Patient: sex M, age 74
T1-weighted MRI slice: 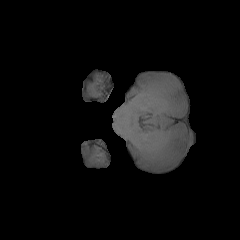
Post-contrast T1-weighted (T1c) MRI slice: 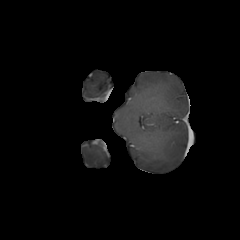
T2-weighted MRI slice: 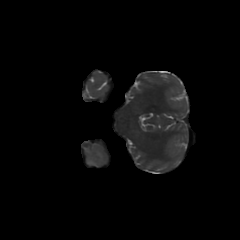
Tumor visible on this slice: yes
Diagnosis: Astrocytoma, IDH-wildtype
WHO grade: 3